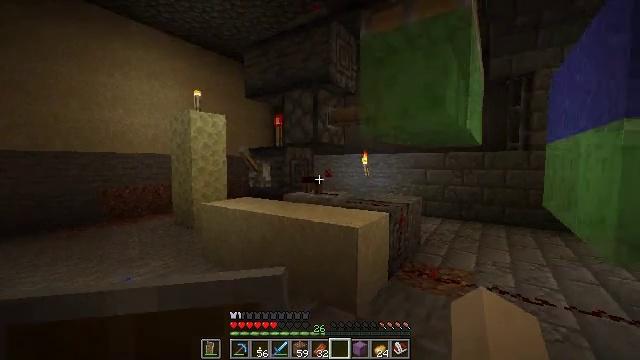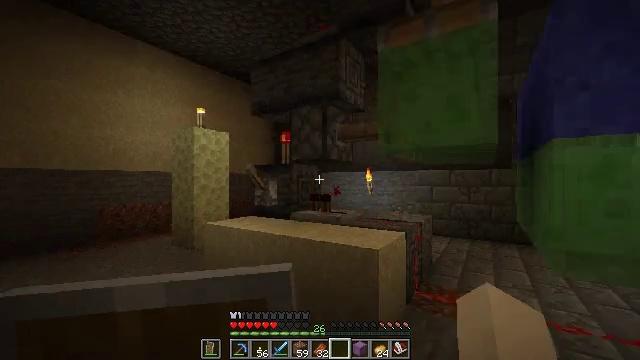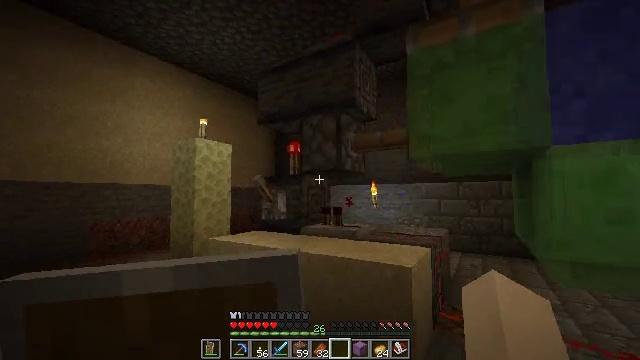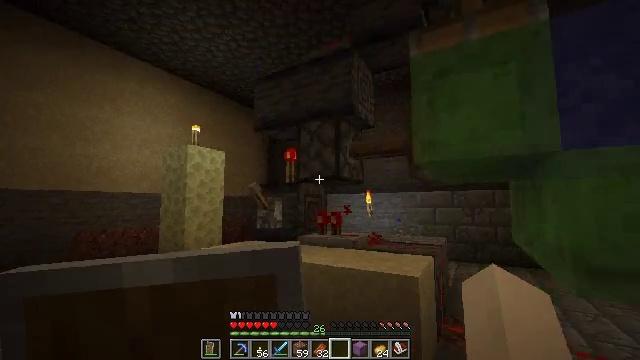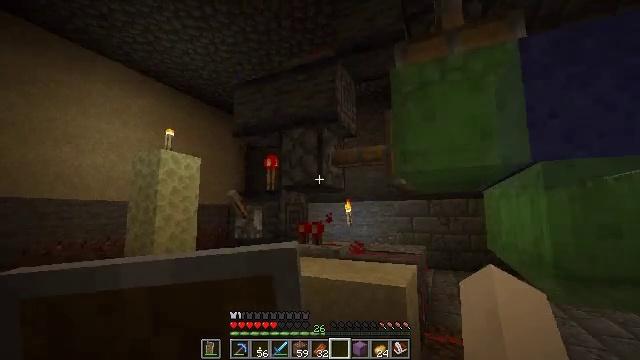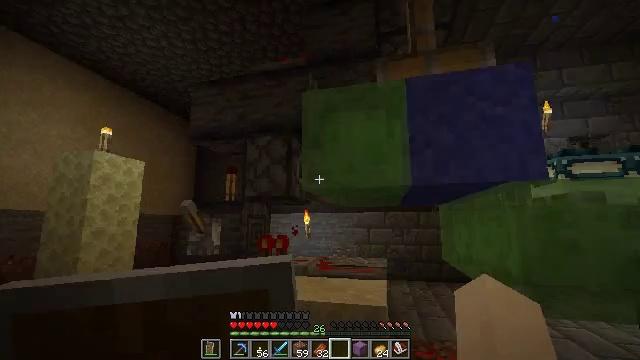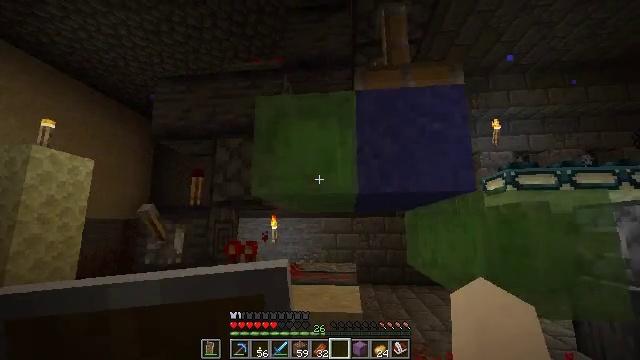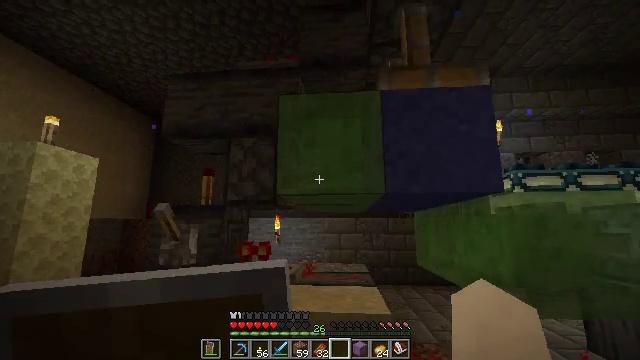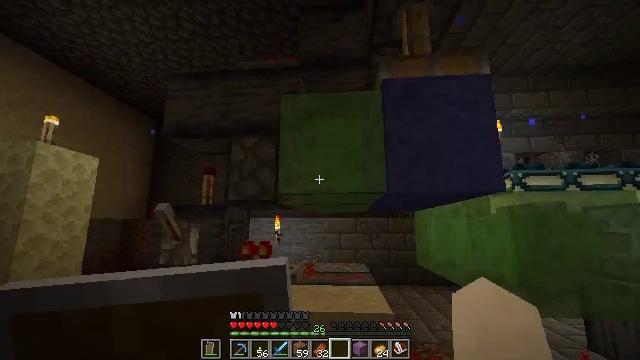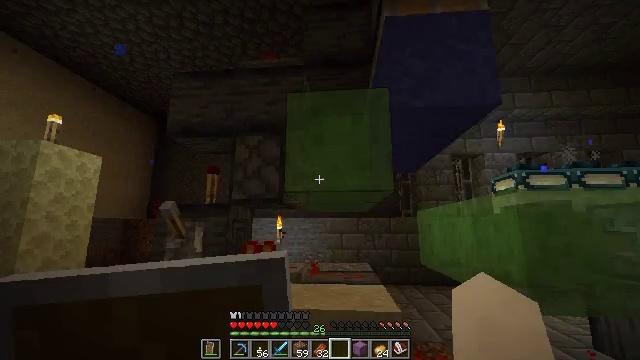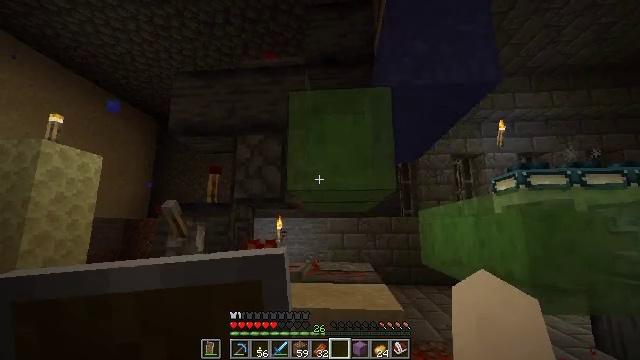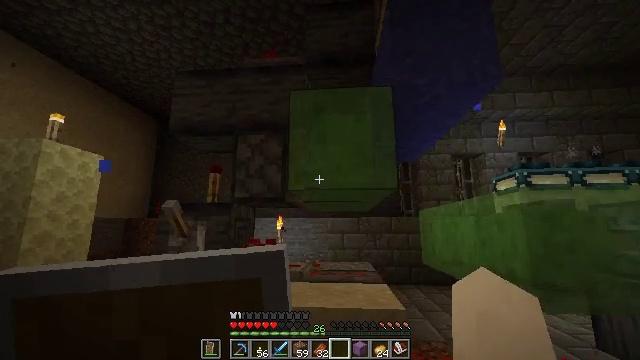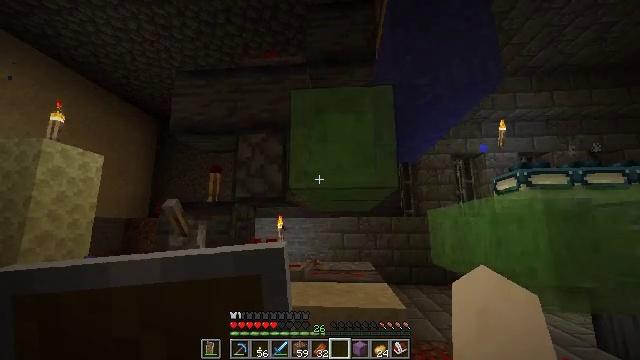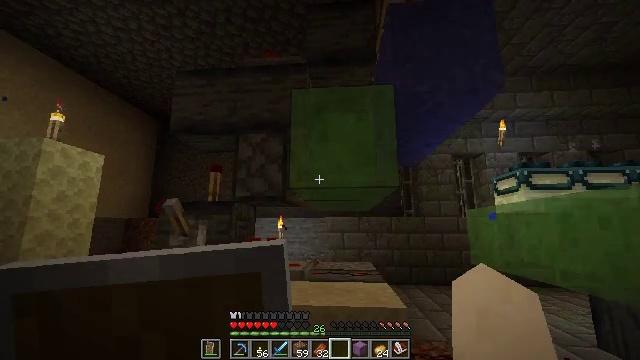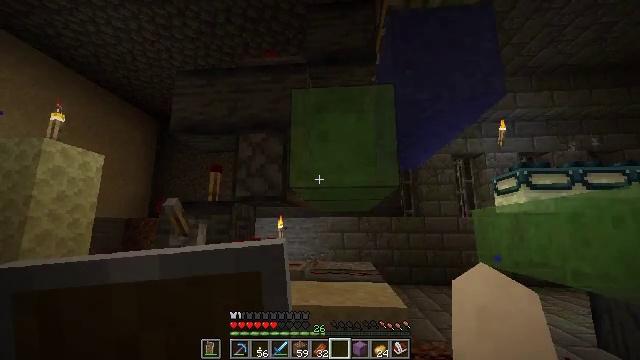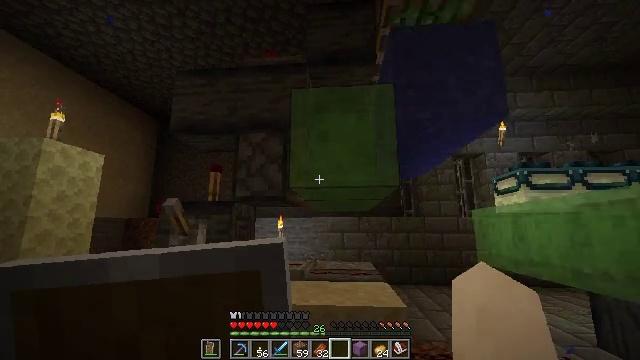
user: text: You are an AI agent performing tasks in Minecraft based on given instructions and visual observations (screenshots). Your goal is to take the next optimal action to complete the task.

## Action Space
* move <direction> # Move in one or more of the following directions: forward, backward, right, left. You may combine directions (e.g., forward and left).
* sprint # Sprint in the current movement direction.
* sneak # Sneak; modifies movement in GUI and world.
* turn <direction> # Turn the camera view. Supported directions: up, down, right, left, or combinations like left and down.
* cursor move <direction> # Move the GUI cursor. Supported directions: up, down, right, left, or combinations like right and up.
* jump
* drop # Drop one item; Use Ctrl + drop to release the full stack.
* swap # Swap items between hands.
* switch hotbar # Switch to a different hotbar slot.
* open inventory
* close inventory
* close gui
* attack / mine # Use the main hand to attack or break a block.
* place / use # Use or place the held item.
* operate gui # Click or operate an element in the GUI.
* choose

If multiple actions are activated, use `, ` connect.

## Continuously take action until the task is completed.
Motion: motion action
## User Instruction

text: Gather some blue concrete powder.
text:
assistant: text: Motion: move forward and move left, turn up
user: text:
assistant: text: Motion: move forward and move left, turn right and up
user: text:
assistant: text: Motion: move forward and move left, turn right and up
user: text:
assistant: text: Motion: move forward and move left, turn right and up
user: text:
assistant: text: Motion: move left, turn right and up
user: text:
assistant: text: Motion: move left, turn right and up
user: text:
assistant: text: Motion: turn right
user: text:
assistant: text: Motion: no_op
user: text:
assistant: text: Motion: no_op
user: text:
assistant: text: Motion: no_op
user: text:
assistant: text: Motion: no_op
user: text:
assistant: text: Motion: no_op
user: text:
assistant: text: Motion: no_op
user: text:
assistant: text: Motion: no_op
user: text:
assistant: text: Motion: no_op
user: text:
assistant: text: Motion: no_op
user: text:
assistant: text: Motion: no_op
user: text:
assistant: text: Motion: turn left and down
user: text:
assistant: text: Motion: move left, turn left and down
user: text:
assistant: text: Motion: move forward and move left, turn left
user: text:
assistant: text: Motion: move forward and move left
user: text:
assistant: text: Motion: move forward and move left, turn down
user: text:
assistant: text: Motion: move forward and move left
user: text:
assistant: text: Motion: no_op
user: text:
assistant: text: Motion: turn down
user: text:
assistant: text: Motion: turn down
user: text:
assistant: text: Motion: turn down
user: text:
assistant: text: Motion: turn down
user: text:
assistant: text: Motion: no_op
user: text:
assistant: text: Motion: no_op